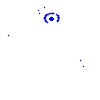
Particle: kaon